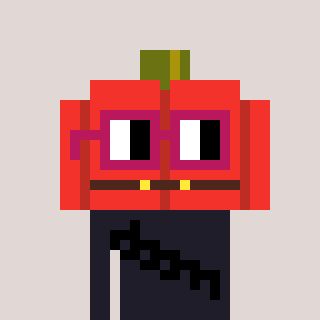
a pixel art character with square dark red glasses, a pumpkin-shaped head and a grayscale-colored body on a warm background